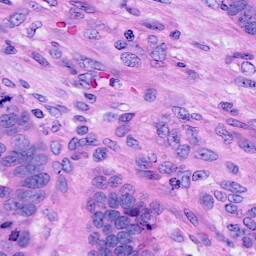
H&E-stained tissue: Ovarian